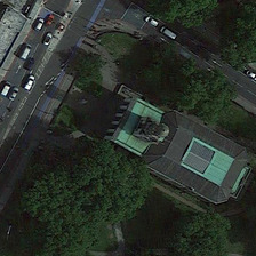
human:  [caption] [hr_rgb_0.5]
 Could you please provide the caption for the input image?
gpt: This church sits on a road with trees on both sides.

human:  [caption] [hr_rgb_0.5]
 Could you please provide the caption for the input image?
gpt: This church is located on the street cone with trees on its side.

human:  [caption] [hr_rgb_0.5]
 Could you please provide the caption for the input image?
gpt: There are trees on both sides of the church

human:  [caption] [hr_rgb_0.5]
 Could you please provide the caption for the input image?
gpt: There are trees on both sides of the church.

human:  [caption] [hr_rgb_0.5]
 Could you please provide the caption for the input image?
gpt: This church sits at the top of the streets with trees beside it.